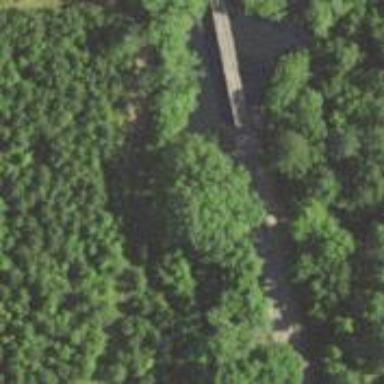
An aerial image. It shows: Bridge over railway line.